Question: I am making an attempt at my first Mac app. I have a bit of experience with Objective-C and iOS game apps, but have never used an XIB file or Interface Builder before.
I have created a MasterViewController class with XIB and can successfully get this XIB to show from the AppDelegate by using the following:
'''
- (void)applicationDidFinishLaunching:(NSNotification *)aNotification {
self.masterViewController = [[MasterViewController alloc] initWithNibName:@"MasterViewController" bundle:nil];
[self.window.contentView addSubview:self.masterViewController.view];
self.masterViewController.view.frame = ((NSView*)self.window.contentView).bounds;
}
'''
There is a single Label and a single Button on the screen, but I cannot figure out how to connect Button so that it fires an action when it is clicked.
Here is the MasterViewController.h
'''
#import <Cocoa/Cocoa.h>
@interface MasterViewController : NSViewController
-(IBAction)testMessage;
-(IBAction)testAction;
@end
'''
Here is the MasterViewController.m
'''
#import "MasterViewController.h"
@interface MasterViewController ()
@end
@implementation MasterViewController
- (void)viewDidLoad {
[super viewDidLoad];
}
-(IBAction)testMessage {
NSLog(@"testMessage");
}
-(IBAction)testAction {
NSLog(@"testAction");
}
'''
Here is screenshot of Interface Builder:

When I look at the File's Owner section, my testAction does not appear in the list and I can therefore not drag to associate.
I am sure I am just missing something simple, but how do I assign MyButton1 click to my testMessage action?
I am using Xcode 6.1.1 on OSX 10.9.5
Thanks
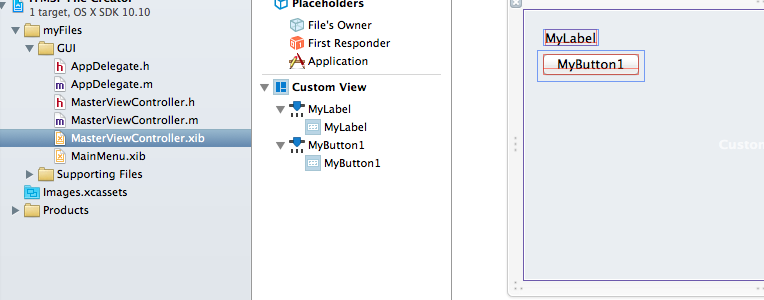
Answer: In order for your IBAction to trigger it has to be like the following:
'''
- (IBAction)testAction:(id)sender {}
'''
You're missing the part.
If this doesn't work I have a few more solutions.